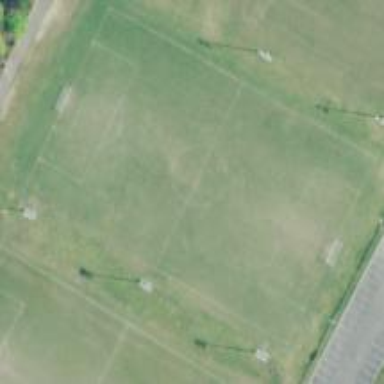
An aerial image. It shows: Soccer pitch for leisureland activities.